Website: home-depot
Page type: customer-info-address
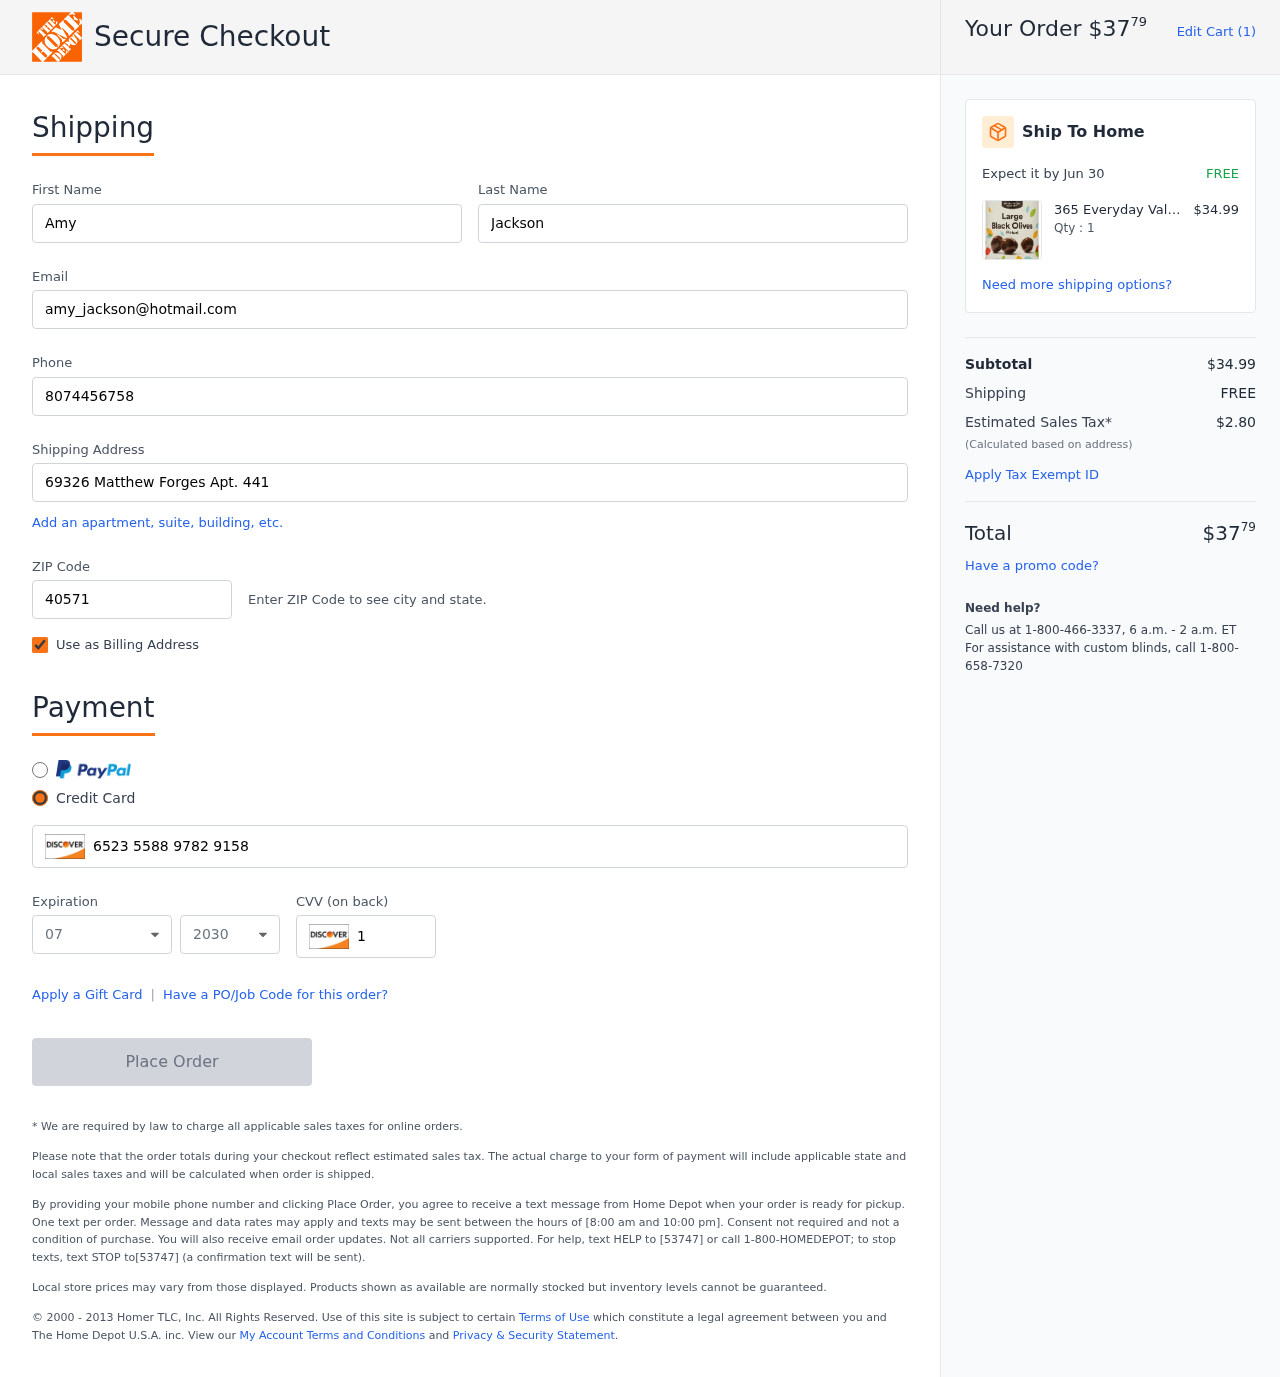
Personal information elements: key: PII_CARD_CVV
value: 199
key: PII_CARD_EXPIRY_MONTH
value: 07
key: PII_CARD_EXPIRY_YEAR
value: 30
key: PII_CARD_NUMBER
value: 6523 5588 9782 9158
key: PII_EMAIL
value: amy_jackson@hotmail.com
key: PII_FIRSTNAME
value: Amy
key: PII_LASTNAME
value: Jackson
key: PII_PHONE
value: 8074456758
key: PII_POSTCODE
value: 40571
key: PII_STREET
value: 69326 Matthew Forges Apt. 441
Product elements: key: PRODUCT1_BRAND
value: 365 Everyday Value
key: PRODUCT1_NAME
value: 365 Everyday Value, Pitted Black Olives, Large, 6 oz
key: PRODUCT1_PRICE
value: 34.99
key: PRODUCT1_QUANTITY
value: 1
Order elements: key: ORDER_TOTAL
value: $3779
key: ORDER_NUM_ITEMS
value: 1
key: ORDER_DELIVERY_DATE
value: Jun 30
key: ORDER_SUBTOTAL
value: $34.99
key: ORDER_SHIPPING_COST
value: FREE
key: ORDER_TAX
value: $2.80